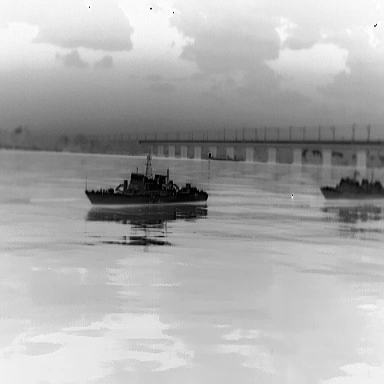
There are two warships in the infrared image.